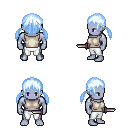
a pixel art fantasy rpg character, male body template, dark elf, purple skin, white sleeveless shirt, white pants, white cyan twin-tailed hairstyle, dagger, four views (front, back, left, right), 2x2 character sprite sheet, small pixel art, hard edges, no anti-aliasing